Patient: sex M, age 26
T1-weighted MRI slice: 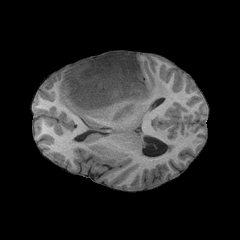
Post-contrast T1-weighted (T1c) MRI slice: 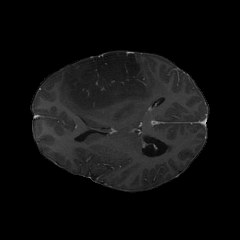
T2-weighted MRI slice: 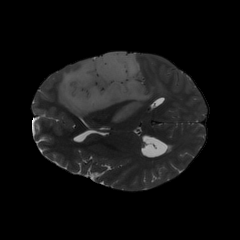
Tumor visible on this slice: yes
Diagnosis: Astrocytoma, IDH-mutant
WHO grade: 3